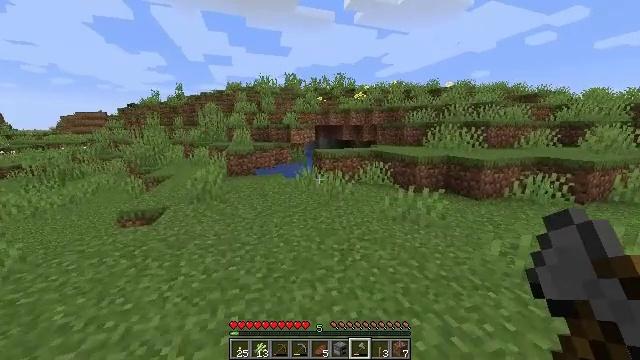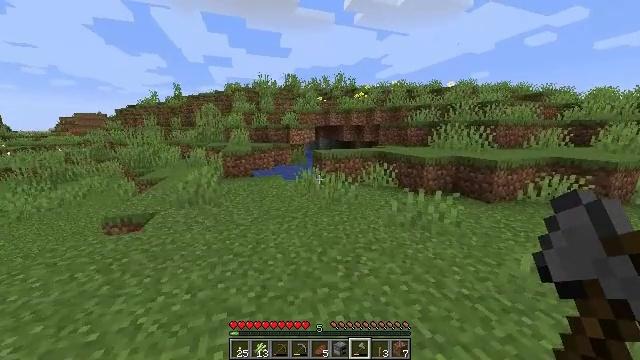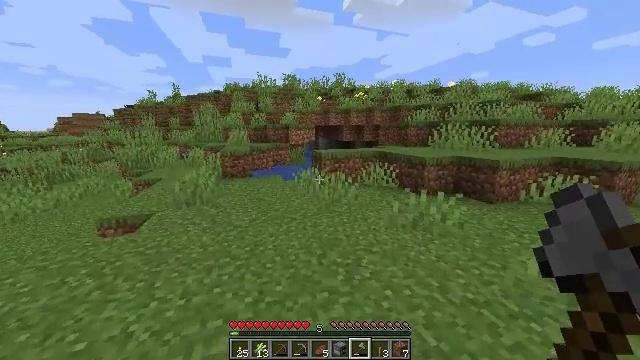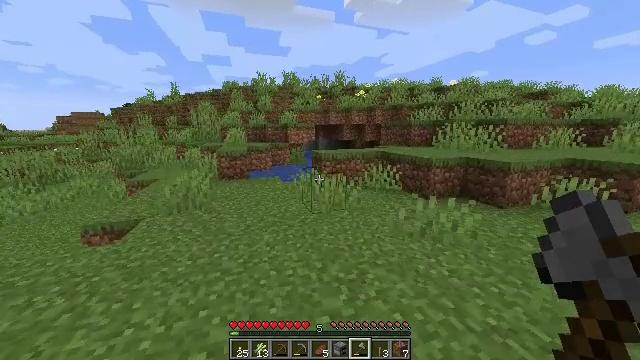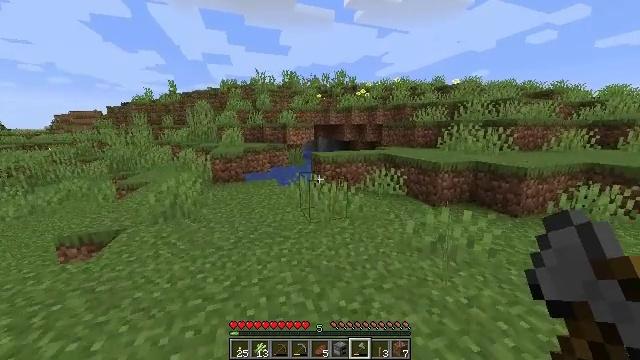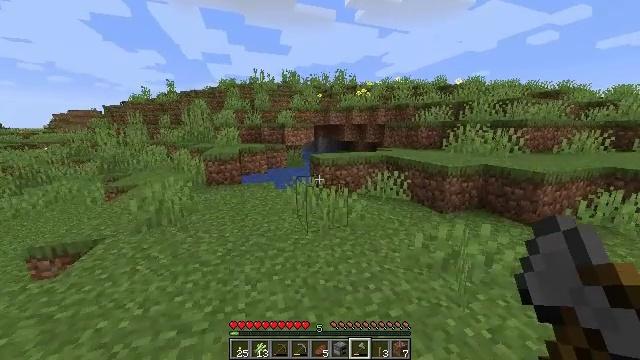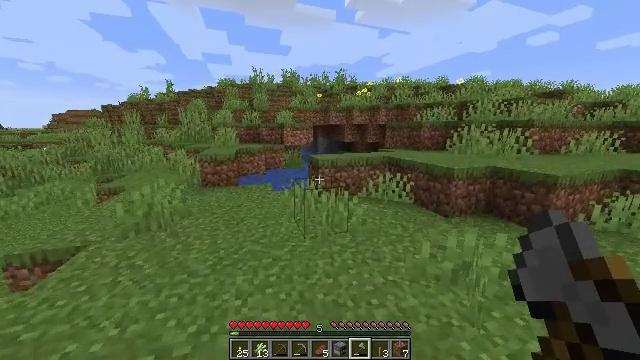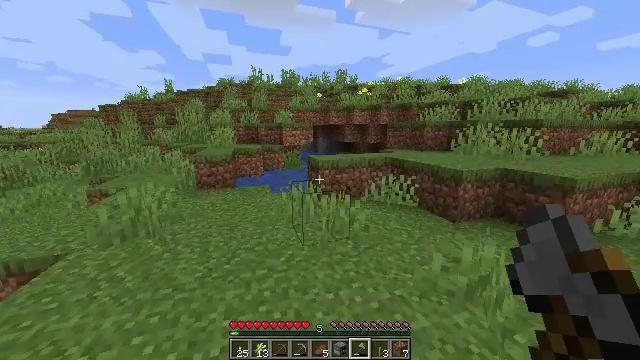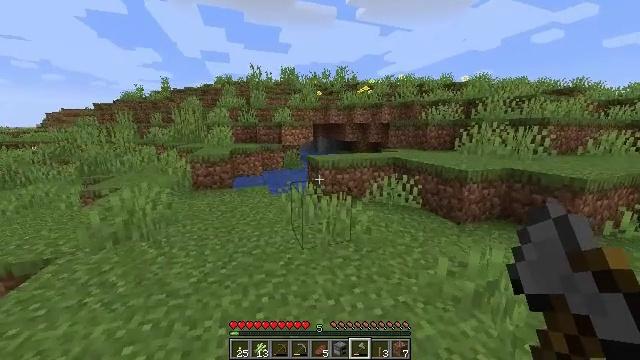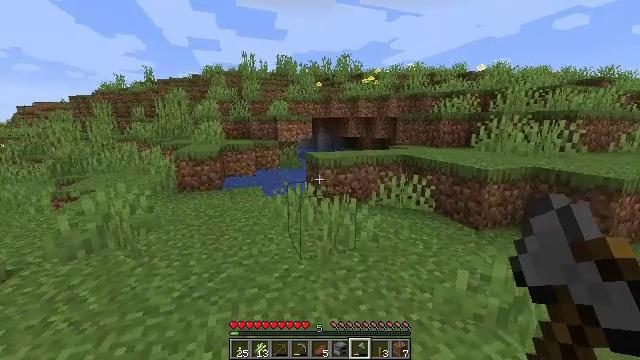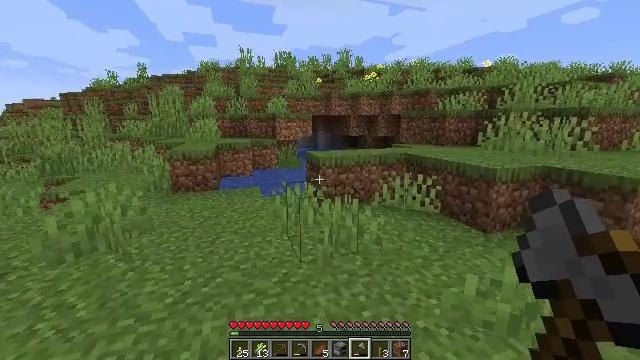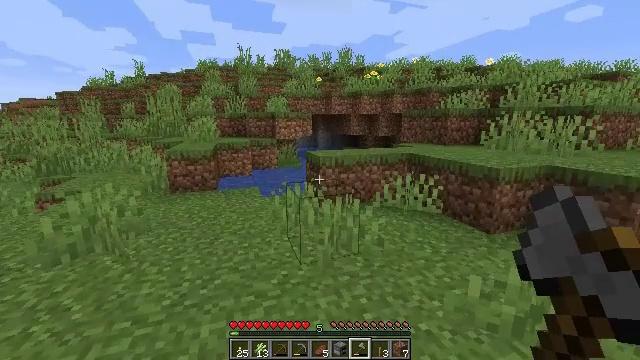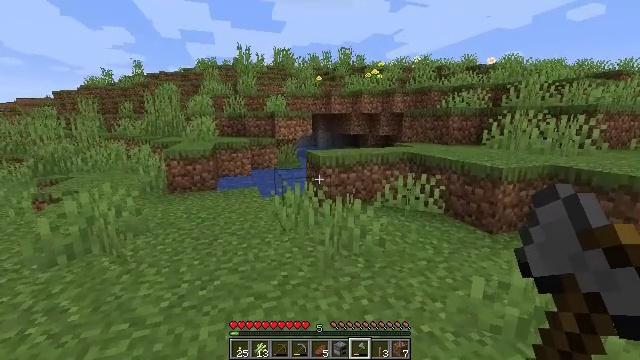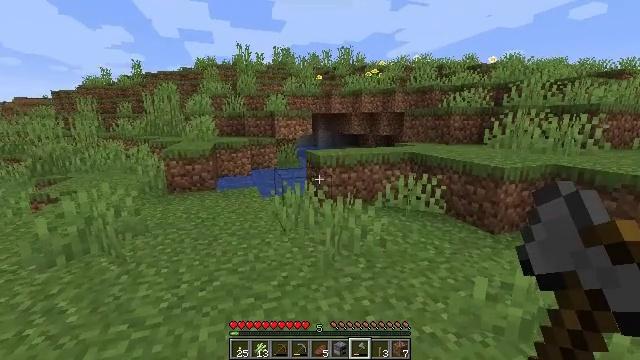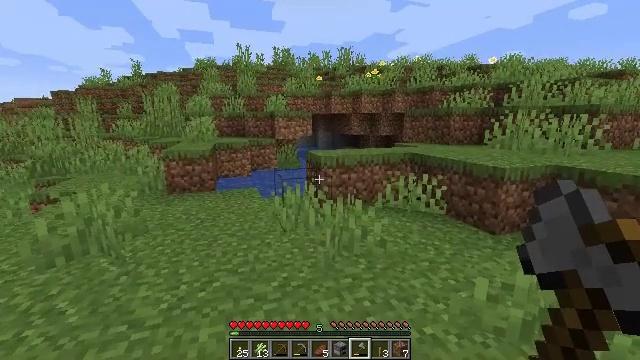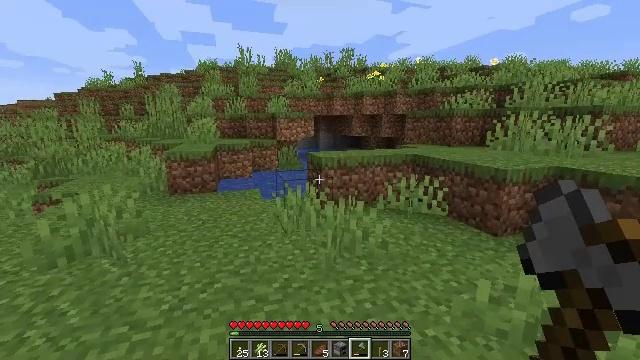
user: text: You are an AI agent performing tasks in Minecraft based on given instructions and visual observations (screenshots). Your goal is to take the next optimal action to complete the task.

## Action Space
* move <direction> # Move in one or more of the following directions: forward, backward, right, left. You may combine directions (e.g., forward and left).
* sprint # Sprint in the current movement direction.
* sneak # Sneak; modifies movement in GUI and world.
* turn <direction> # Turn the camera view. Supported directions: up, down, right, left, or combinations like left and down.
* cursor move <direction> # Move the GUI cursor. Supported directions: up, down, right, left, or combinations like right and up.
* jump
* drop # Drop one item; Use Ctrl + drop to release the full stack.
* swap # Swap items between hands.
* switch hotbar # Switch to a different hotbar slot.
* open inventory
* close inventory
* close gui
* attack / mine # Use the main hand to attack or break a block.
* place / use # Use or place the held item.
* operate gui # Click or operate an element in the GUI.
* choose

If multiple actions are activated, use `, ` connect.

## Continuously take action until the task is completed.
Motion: motion action
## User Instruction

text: Mine the sugar cane near rivers.
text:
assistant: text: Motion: move forward, sprint
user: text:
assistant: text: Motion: move forward, sprint
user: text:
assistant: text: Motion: move forward, sprint
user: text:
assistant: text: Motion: move forward, sprint
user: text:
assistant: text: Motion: move forward, sprint
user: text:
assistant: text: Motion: move forward, sprint
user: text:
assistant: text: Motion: sprint
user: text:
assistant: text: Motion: sprint
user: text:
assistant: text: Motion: no_op
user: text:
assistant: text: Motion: no_op
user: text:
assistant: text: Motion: no_op
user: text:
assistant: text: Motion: no_op
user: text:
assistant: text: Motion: no_op
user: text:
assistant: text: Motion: no_op
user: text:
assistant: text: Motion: no_op
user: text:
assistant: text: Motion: no_op
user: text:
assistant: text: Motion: no_op
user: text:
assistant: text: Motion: no_op
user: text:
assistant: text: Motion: no_op
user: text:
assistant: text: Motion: no_op
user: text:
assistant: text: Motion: no_op
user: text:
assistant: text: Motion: no_op
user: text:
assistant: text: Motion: no_op
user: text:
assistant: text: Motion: no_op
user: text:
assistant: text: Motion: no_op
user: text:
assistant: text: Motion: no_op
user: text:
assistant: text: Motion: no_op
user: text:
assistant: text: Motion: no_op
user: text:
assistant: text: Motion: no_op
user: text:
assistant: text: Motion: no_op